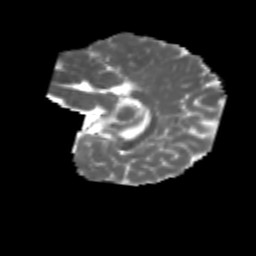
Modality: MD
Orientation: sagittal
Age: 6
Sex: female
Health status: healthy